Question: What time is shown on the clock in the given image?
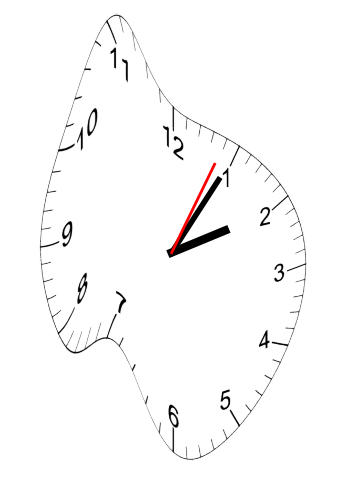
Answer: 02:05:04